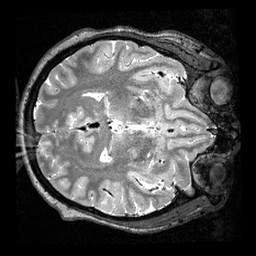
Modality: T2w
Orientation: axial
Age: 27
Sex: male
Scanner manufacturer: siemens
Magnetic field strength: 3 T
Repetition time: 3.2 s
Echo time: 0.479 s